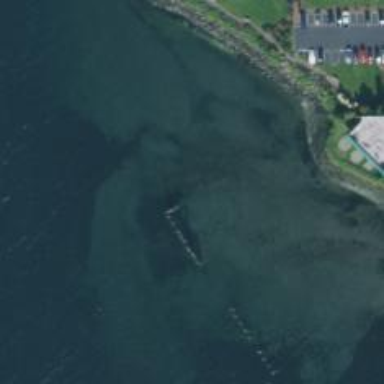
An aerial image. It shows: Breakwater structure.